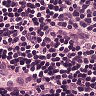
Metastatic tissue present: no